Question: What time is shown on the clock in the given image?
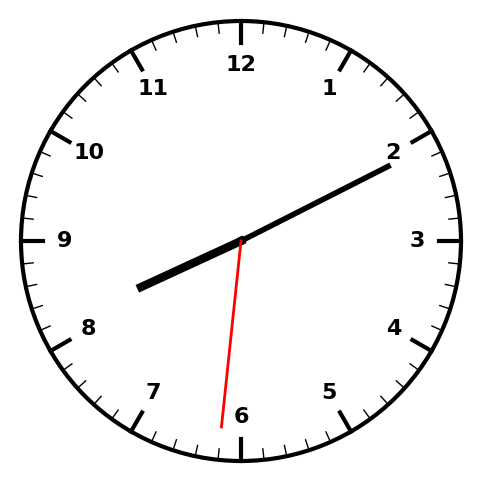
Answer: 08:10:31